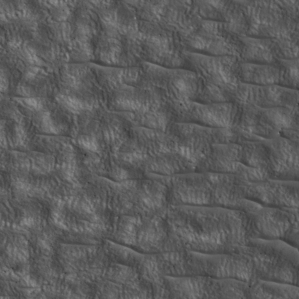
Label: non_frost